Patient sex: F
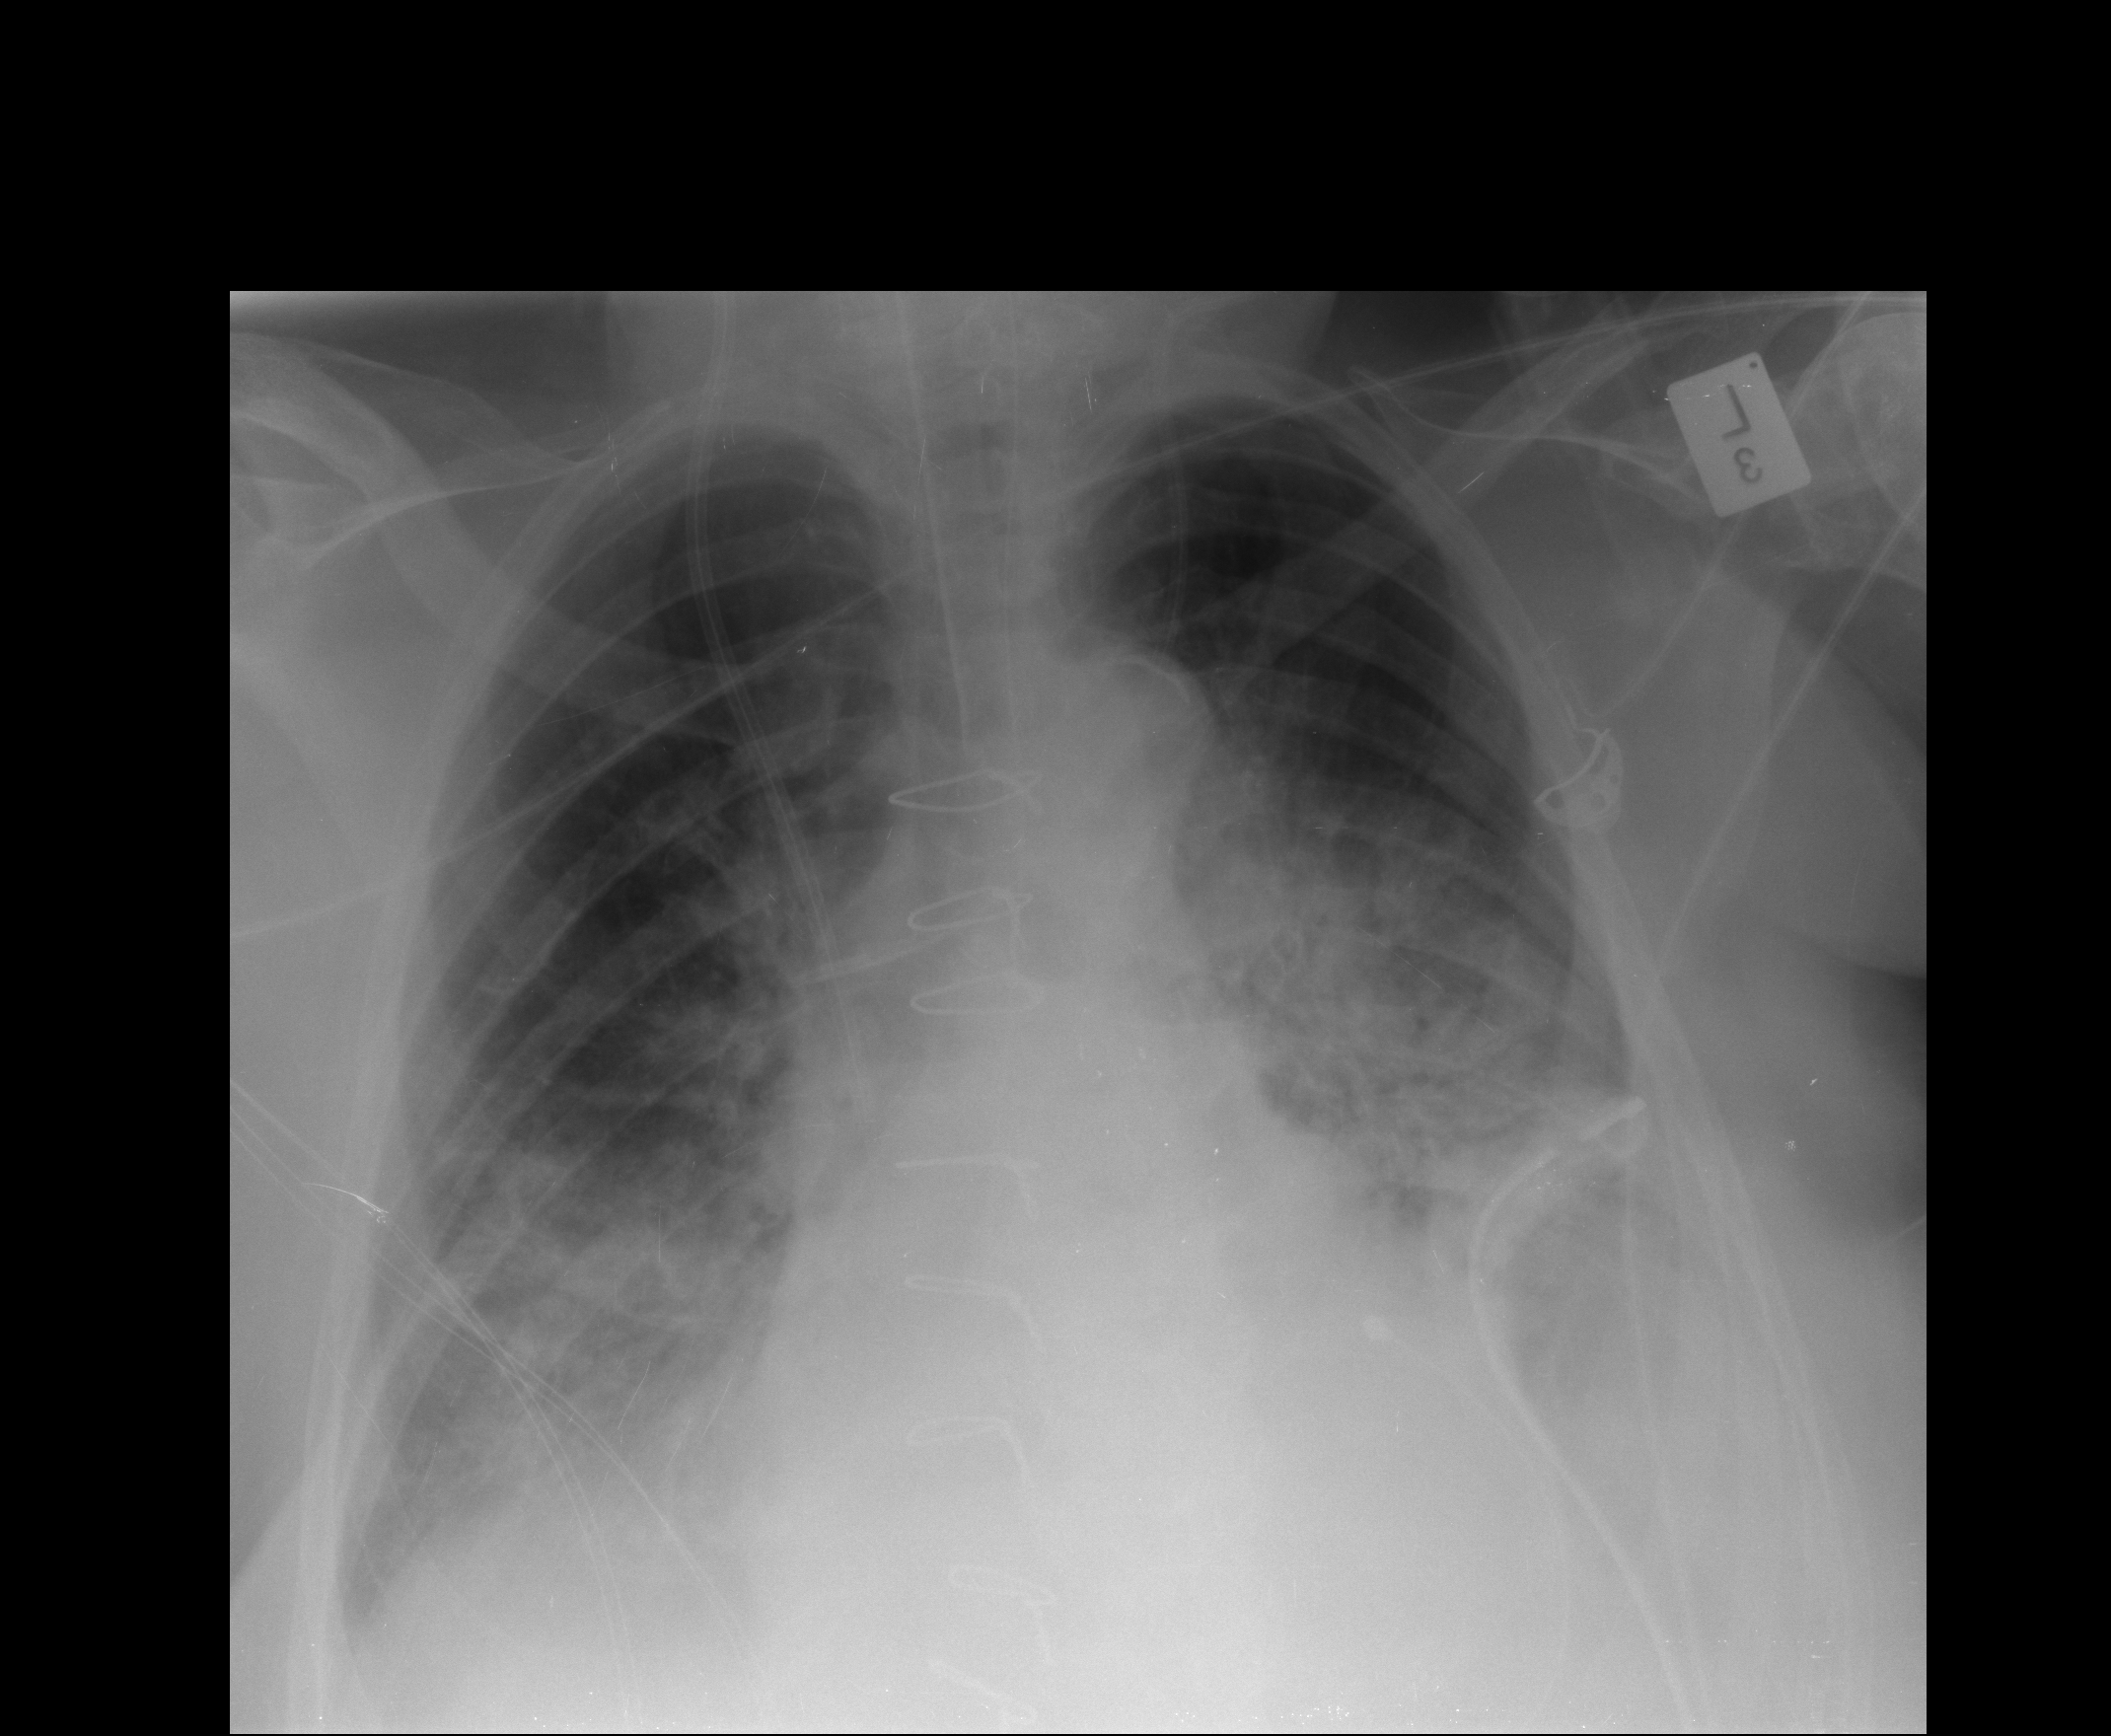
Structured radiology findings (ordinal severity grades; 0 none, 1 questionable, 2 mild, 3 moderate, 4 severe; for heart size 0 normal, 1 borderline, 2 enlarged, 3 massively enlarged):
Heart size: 2
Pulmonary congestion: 2
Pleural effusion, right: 2
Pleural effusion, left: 2
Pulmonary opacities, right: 2
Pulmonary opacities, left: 2
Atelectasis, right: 3
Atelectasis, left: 3